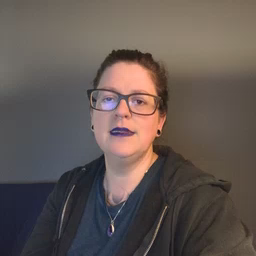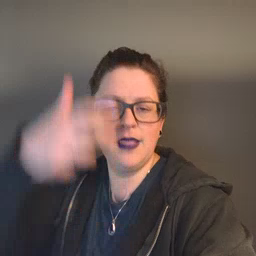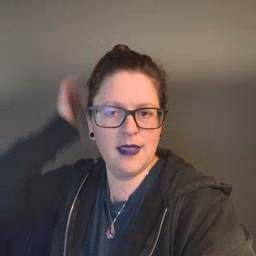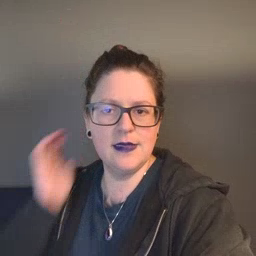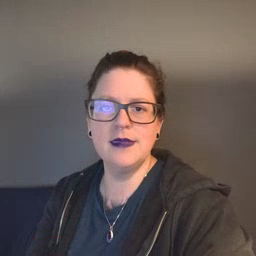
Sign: lion